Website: apple
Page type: review-order
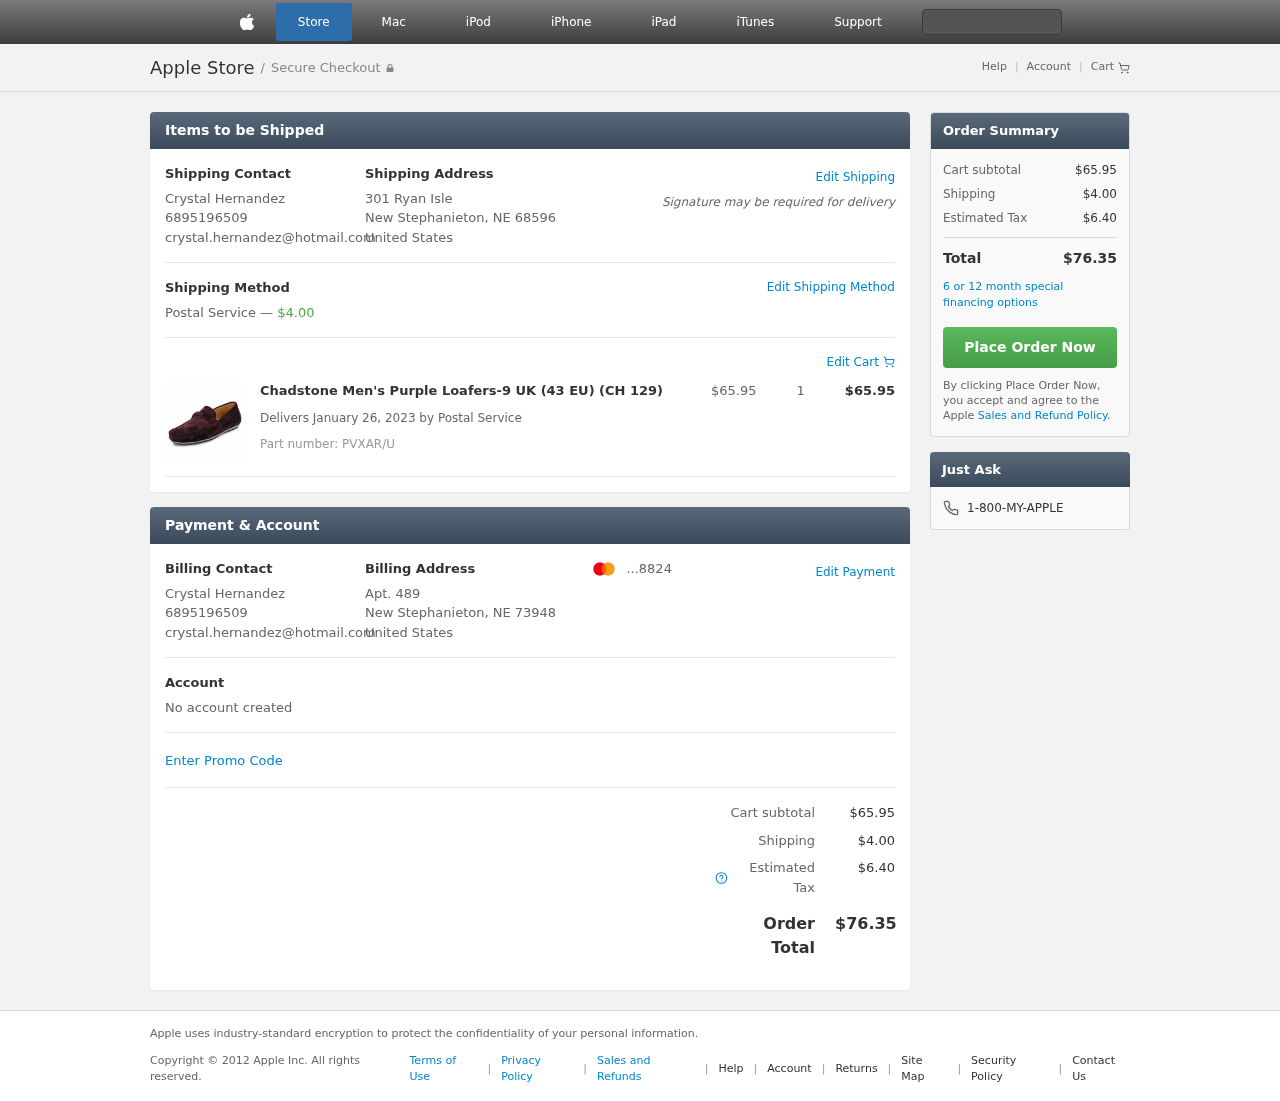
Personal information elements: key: PII_CARD_LAST4
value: ...8824
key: PII_CITY_STATE_ZIP
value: New Stephanieton, NE 68596
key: PII_CITY_STATE_ZIP2
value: New Stephanieton, NE 73948
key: PII_COUNTRY
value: United States
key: PII_EMAIL
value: crystal.hernandez@hotmail.com
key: PII_EMAIL2
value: crystal.hernandez@hotmail.com
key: PII_FULLNAME
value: Crystal Hernandez
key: PII_FULLNAME2
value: Crystal Hernandez
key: PII_PHONE
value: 6895196509
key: PII_PHONE2
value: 6895196509
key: PII_STREET
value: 301 Ryan Isle
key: PII_STREET2
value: Apt. 489
Product elements: key: PRODUCT1_NAME
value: Chadstone Men's Purple Loafers-9 UK (43 EU) (CH 129)
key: PRODUCT1_PRICE
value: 65.95
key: PRODUCT1_QUANTITY
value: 1
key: PRODUCT1_TOTAL
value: $65.95
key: PRODUCT_PART_NUMBER
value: PVXAR/U
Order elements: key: ORDER_SHIPPING_COST
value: $4.00
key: ORDER_DELIVERY_DATE
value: Delivers January 26, 2023 by Postal Service
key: ORDER_SUBTOTAL
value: $65.95
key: ORDER_TAX
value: $6.40
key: ORDER_TOTAL
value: $76.35